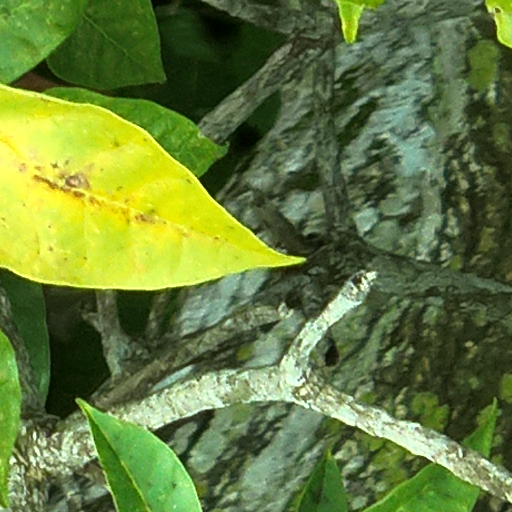
Species: Tabebuia rosea
GBIF accepted scientific name: Tabebuia rosea
Crown area (m\u00b2): 85.644